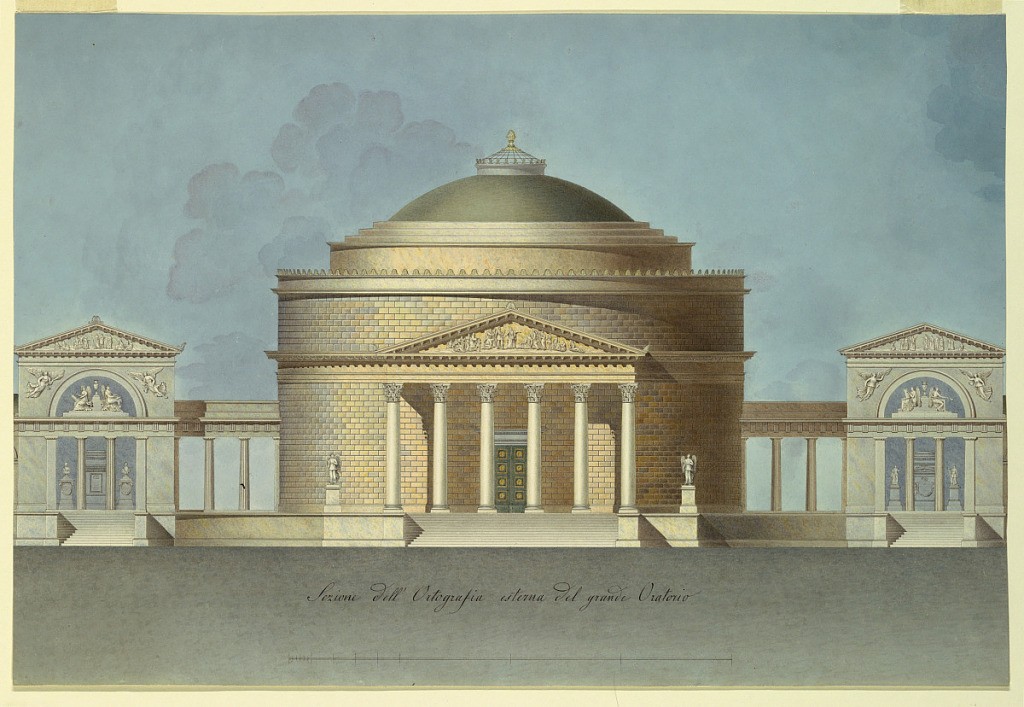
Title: Design for an Oratory (Memorial Chapel)
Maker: Giacomo Quarenghi, Italian, 1744 - 1817
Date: ca. 1820
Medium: Pen and black ink, brush and gray wash, blue, green and yellow watercolor on paper
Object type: Drawing
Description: Design for a round building.  A circular, domed structure without other windows than a skylight at the center of the dome.  The building has a Corinthian portico.  It is flanked on either side by short pergolas and sepulchral monuments; cloudy sky is given as the background.
Scale: in pen and black ink, lower margin